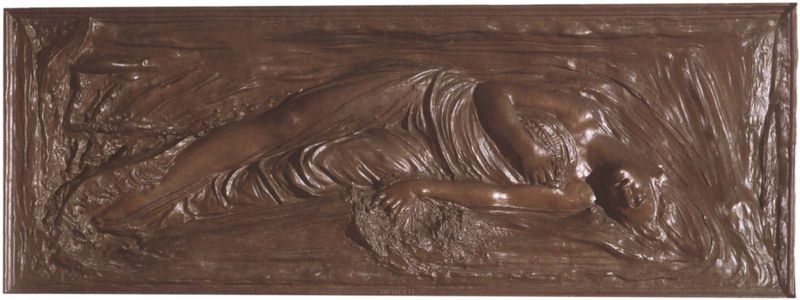
Titel: Ophelia
Künstler: Auguste Préault
Schlagwörter: schlaf, frau, tuch, mensch, stein, decke, relief, laken, epitaph, grabplatte